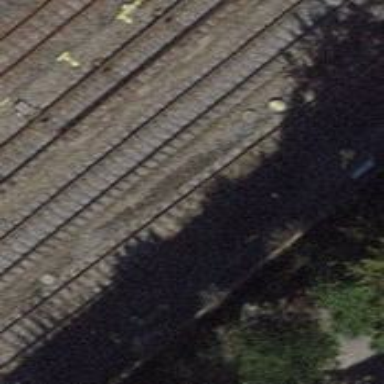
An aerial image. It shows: Single railway track with electrified contact line.